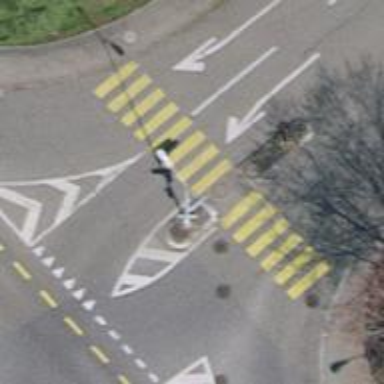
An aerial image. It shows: Uncontrolled crossing with pedestrian island.